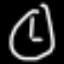
Label: clock